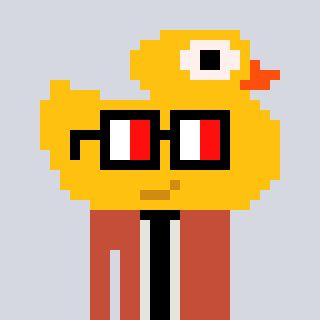
a pixel art character with square glasses with black frames and red eyes, a ducky-shaped head and a rust-colored body on a cool background